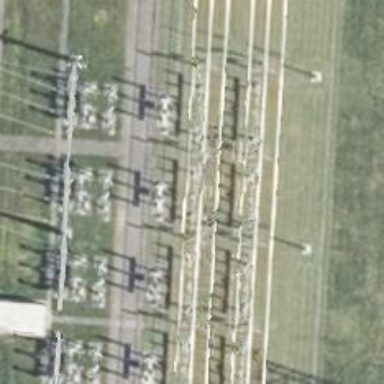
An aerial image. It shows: Power line with 3 cables. It uses busbar.